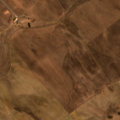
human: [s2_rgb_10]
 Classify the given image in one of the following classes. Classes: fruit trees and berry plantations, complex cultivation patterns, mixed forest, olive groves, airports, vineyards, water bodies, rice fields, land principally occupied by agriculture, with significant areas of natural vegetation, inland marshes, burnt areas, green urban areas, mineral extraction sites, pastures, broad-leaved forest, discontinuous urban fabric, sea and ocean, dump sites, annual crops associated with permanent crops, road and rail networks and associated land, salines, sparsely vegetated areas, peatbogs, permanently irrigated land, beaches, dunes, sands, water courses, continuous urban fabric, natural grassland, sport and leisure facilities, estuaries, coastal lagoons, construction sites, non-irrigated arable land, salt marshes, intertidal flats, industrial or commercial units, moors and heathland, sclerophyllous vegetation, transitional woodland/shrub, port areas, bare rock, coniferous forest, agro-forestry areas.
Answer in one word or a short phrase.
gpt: non-irrigated arable land